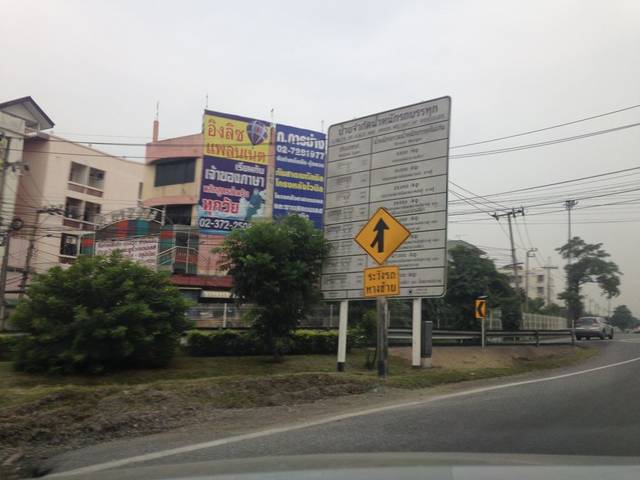
Region: Thailand
Coordinates: 13.784, 100.687